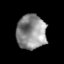
Tissue: prostate
Cell type: Epithelial cells
Senescence score: 0.2755
Nuclear area (px): 1003
Mean DAPI intensity: 142.198